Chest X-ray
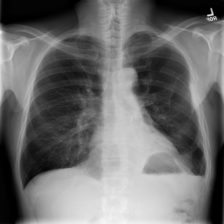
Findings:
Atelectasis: positive
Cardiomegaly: negative
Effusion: negative
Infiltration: negative
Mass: negative
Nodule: negative
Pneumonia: negative
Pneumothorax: positive
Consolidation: negative
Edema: negative
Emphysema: negative
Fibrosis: negative
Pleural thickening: negative
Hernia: negative